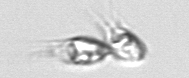
Label: Balanion